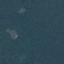
Label: Forest